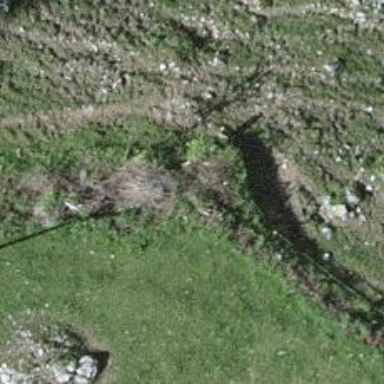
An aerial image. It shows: Dry stone wall barrier.